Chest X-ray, PA view. Patient: 44 years old, sex M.
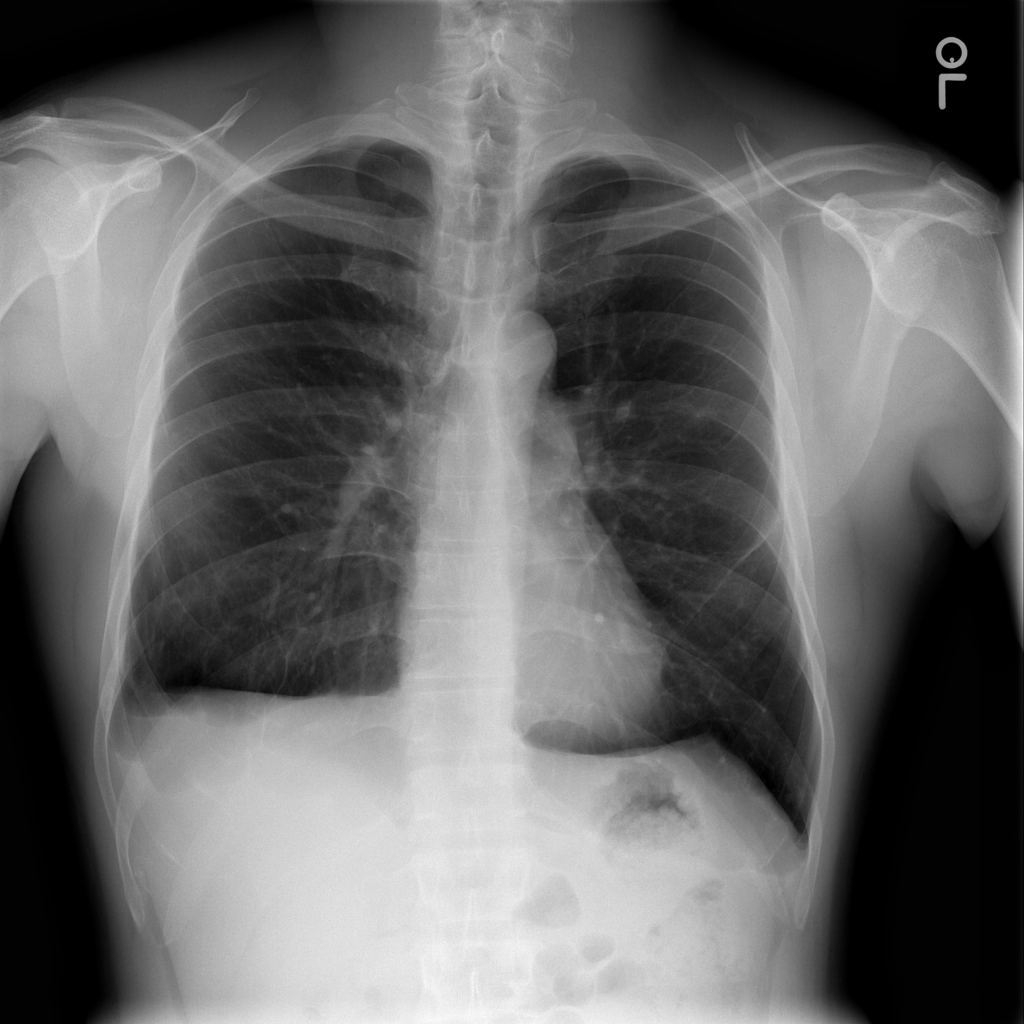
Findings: No Finding